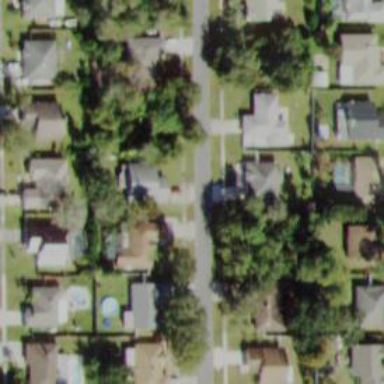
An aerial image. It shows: Residential road with sidewalk on the left side.